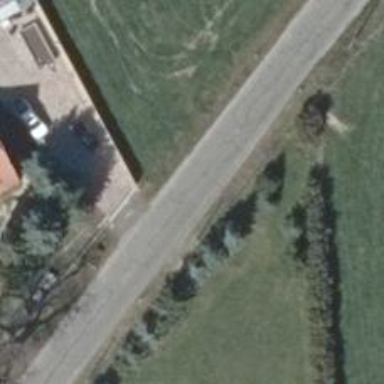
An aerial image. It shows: Tertiary road with asphalt surface.